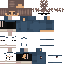
A male human skin with medium skin, wearing brown long hair dressed in a blue hoodie and black pants, featuring a closed mouth.